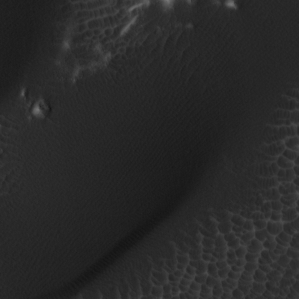
Label: non_frost